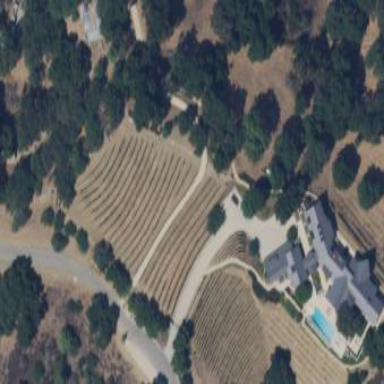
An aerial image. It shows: Vineyard where grapes are grown.